Question: I am learning Swift and new on that. I've created this method for the Button in this project. However, I don't know how to remove & delete this method.
Is there anybody knows this question?

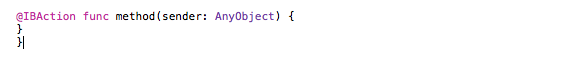
Answer: It is possible that when you deleted the text for the method, the action remained.
In Xcode, If you navigate to the main.storyboard and select the Object that is associated with this action, you will find all the send events in the connections inspector (the icon has an arrow) in the utilities bar (the bar on the right in Xcode). There you will be able to press the little x by the action that should still be present.